Question: Looking from this intel core i7 nehalem microarchitecure

It seems that each core has it's own private Register file. So I have a couple of short questions, because I thought that there is only 1 set of registers not dependent on number of cores.
- -
I know the questions are highly microarchitecture dependent but I think majority of modern x64 intel cpu's follow the same design principle.
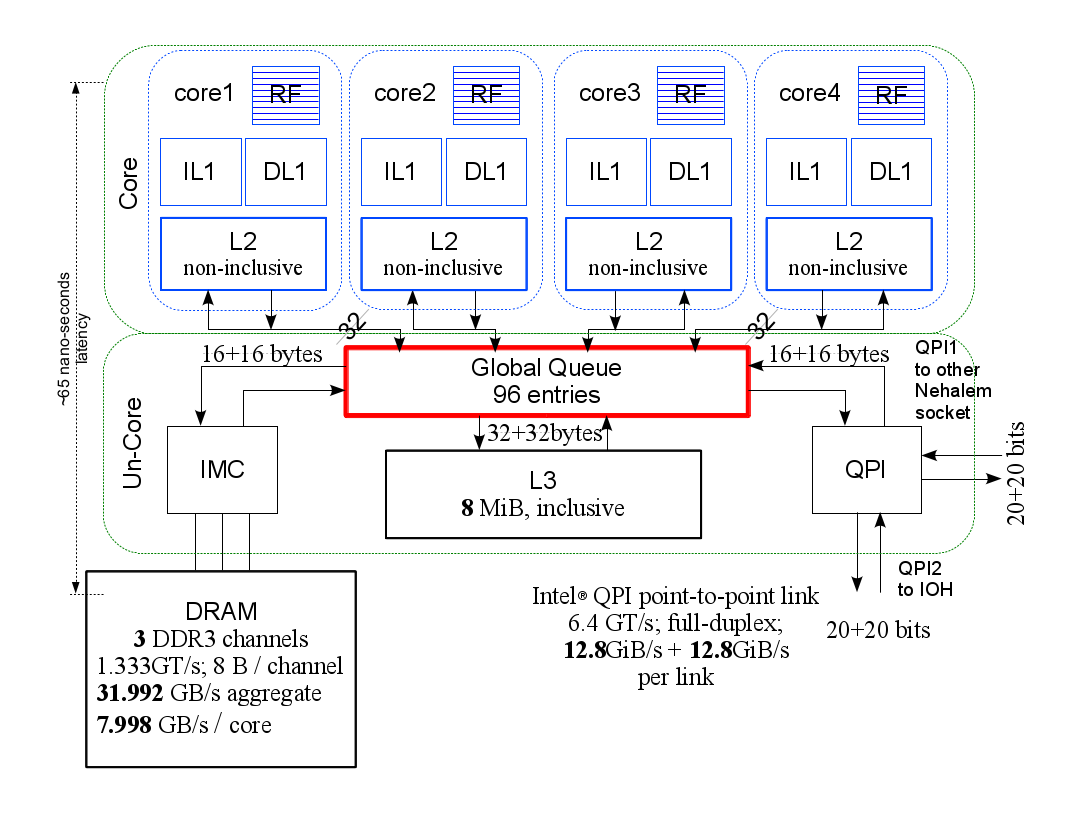
Answer: Each core has its own set of registers, MMU, TLB, level 1 caches (data and instruction), level 2 cache (this depends on processor) etc. Cache Coherency is supported across cores via "QPI" and in the case of high end Core 7 and server-based processors like Xeon, Cache Coherency is supported across processors on a multi-processor mother board by exposing "QPI" on the external pins of those processors (for processors where multi-processor cache coherency is not supported, "QPI" is not "exposed").
Wiki article: <URL>